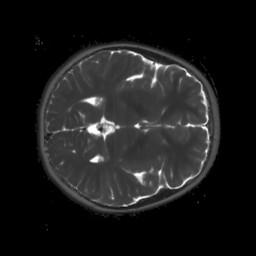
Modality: T2map
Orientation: axial
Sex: female
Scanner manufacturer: siemens
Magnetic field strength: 3 T
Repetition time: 4 s